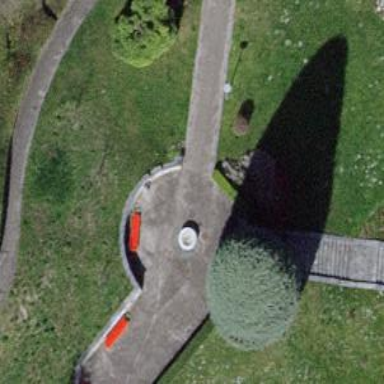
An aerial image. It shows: Fountain.